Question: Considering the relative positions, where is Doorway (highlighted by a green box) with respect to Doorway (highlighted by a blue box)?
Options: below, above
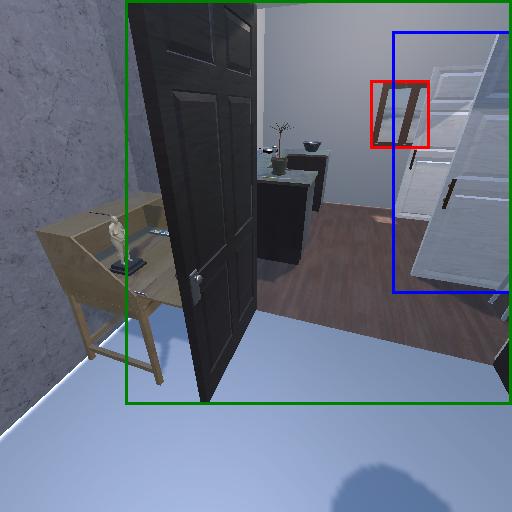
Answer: below